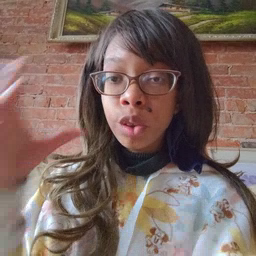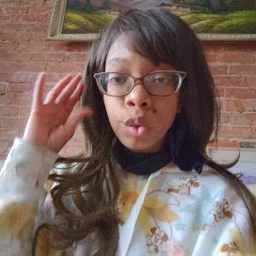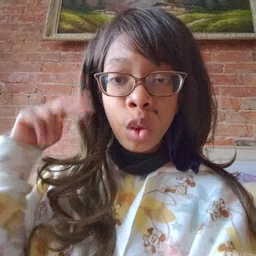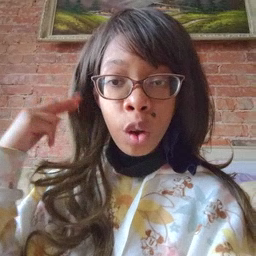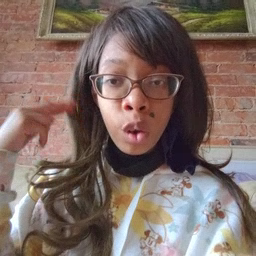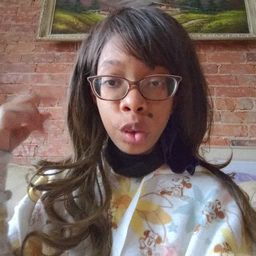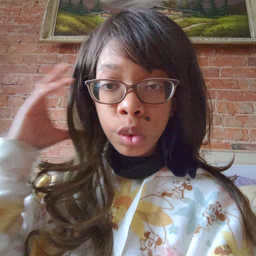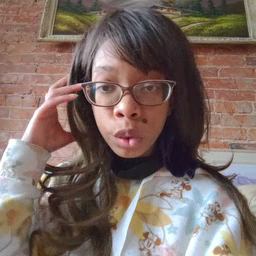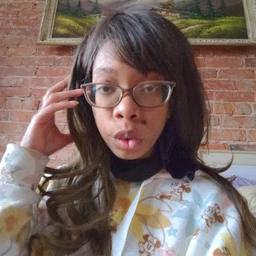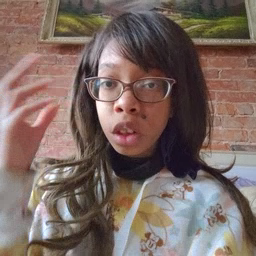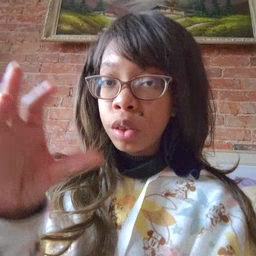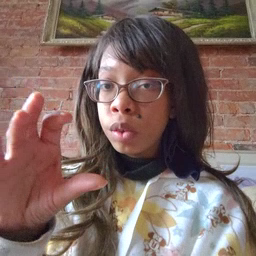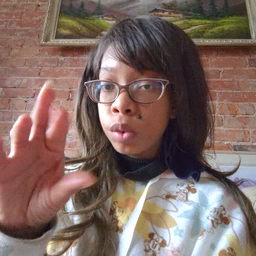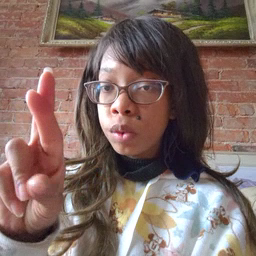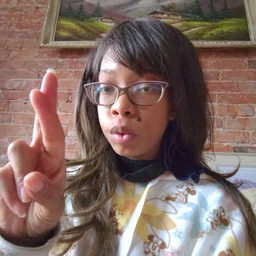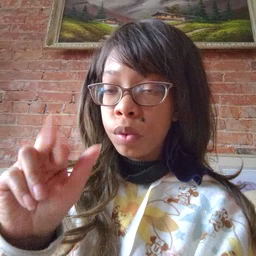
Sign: radio